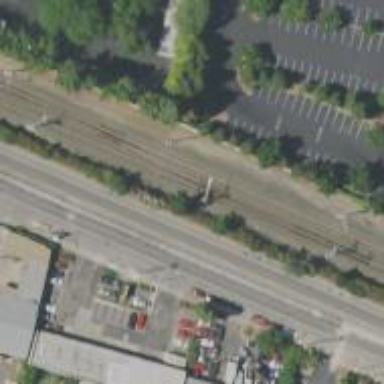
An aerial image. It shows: Railway track.